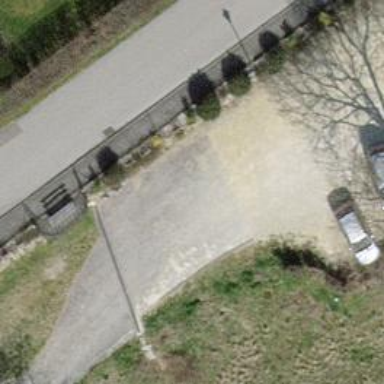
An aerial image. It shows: Lift gate barrier.